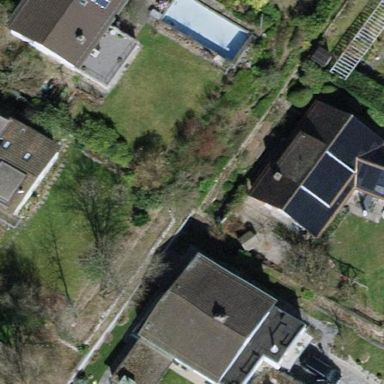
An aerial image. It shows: Detached building with tile roof.